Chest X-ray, PA view. Patient: 44 years old, sex M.
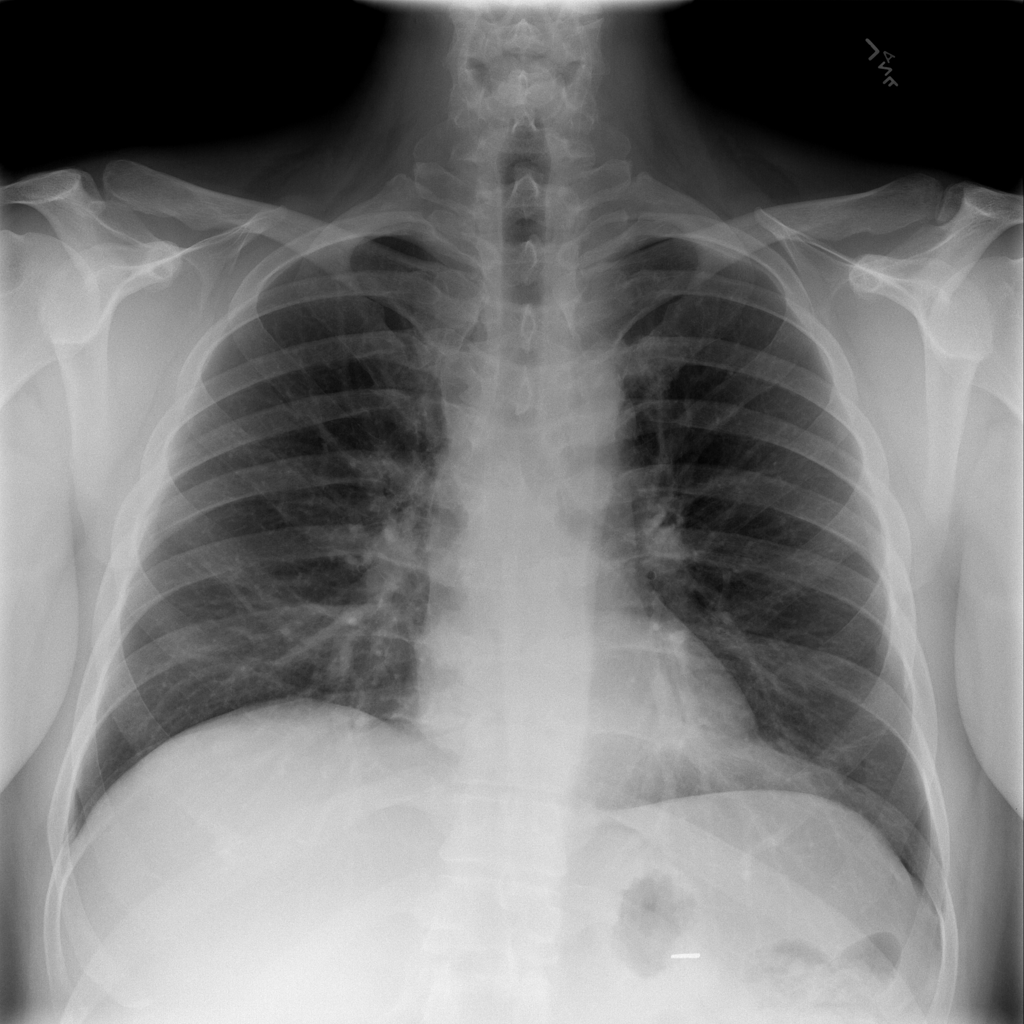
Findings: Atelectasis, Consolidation